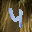
Label: 4